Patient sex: M
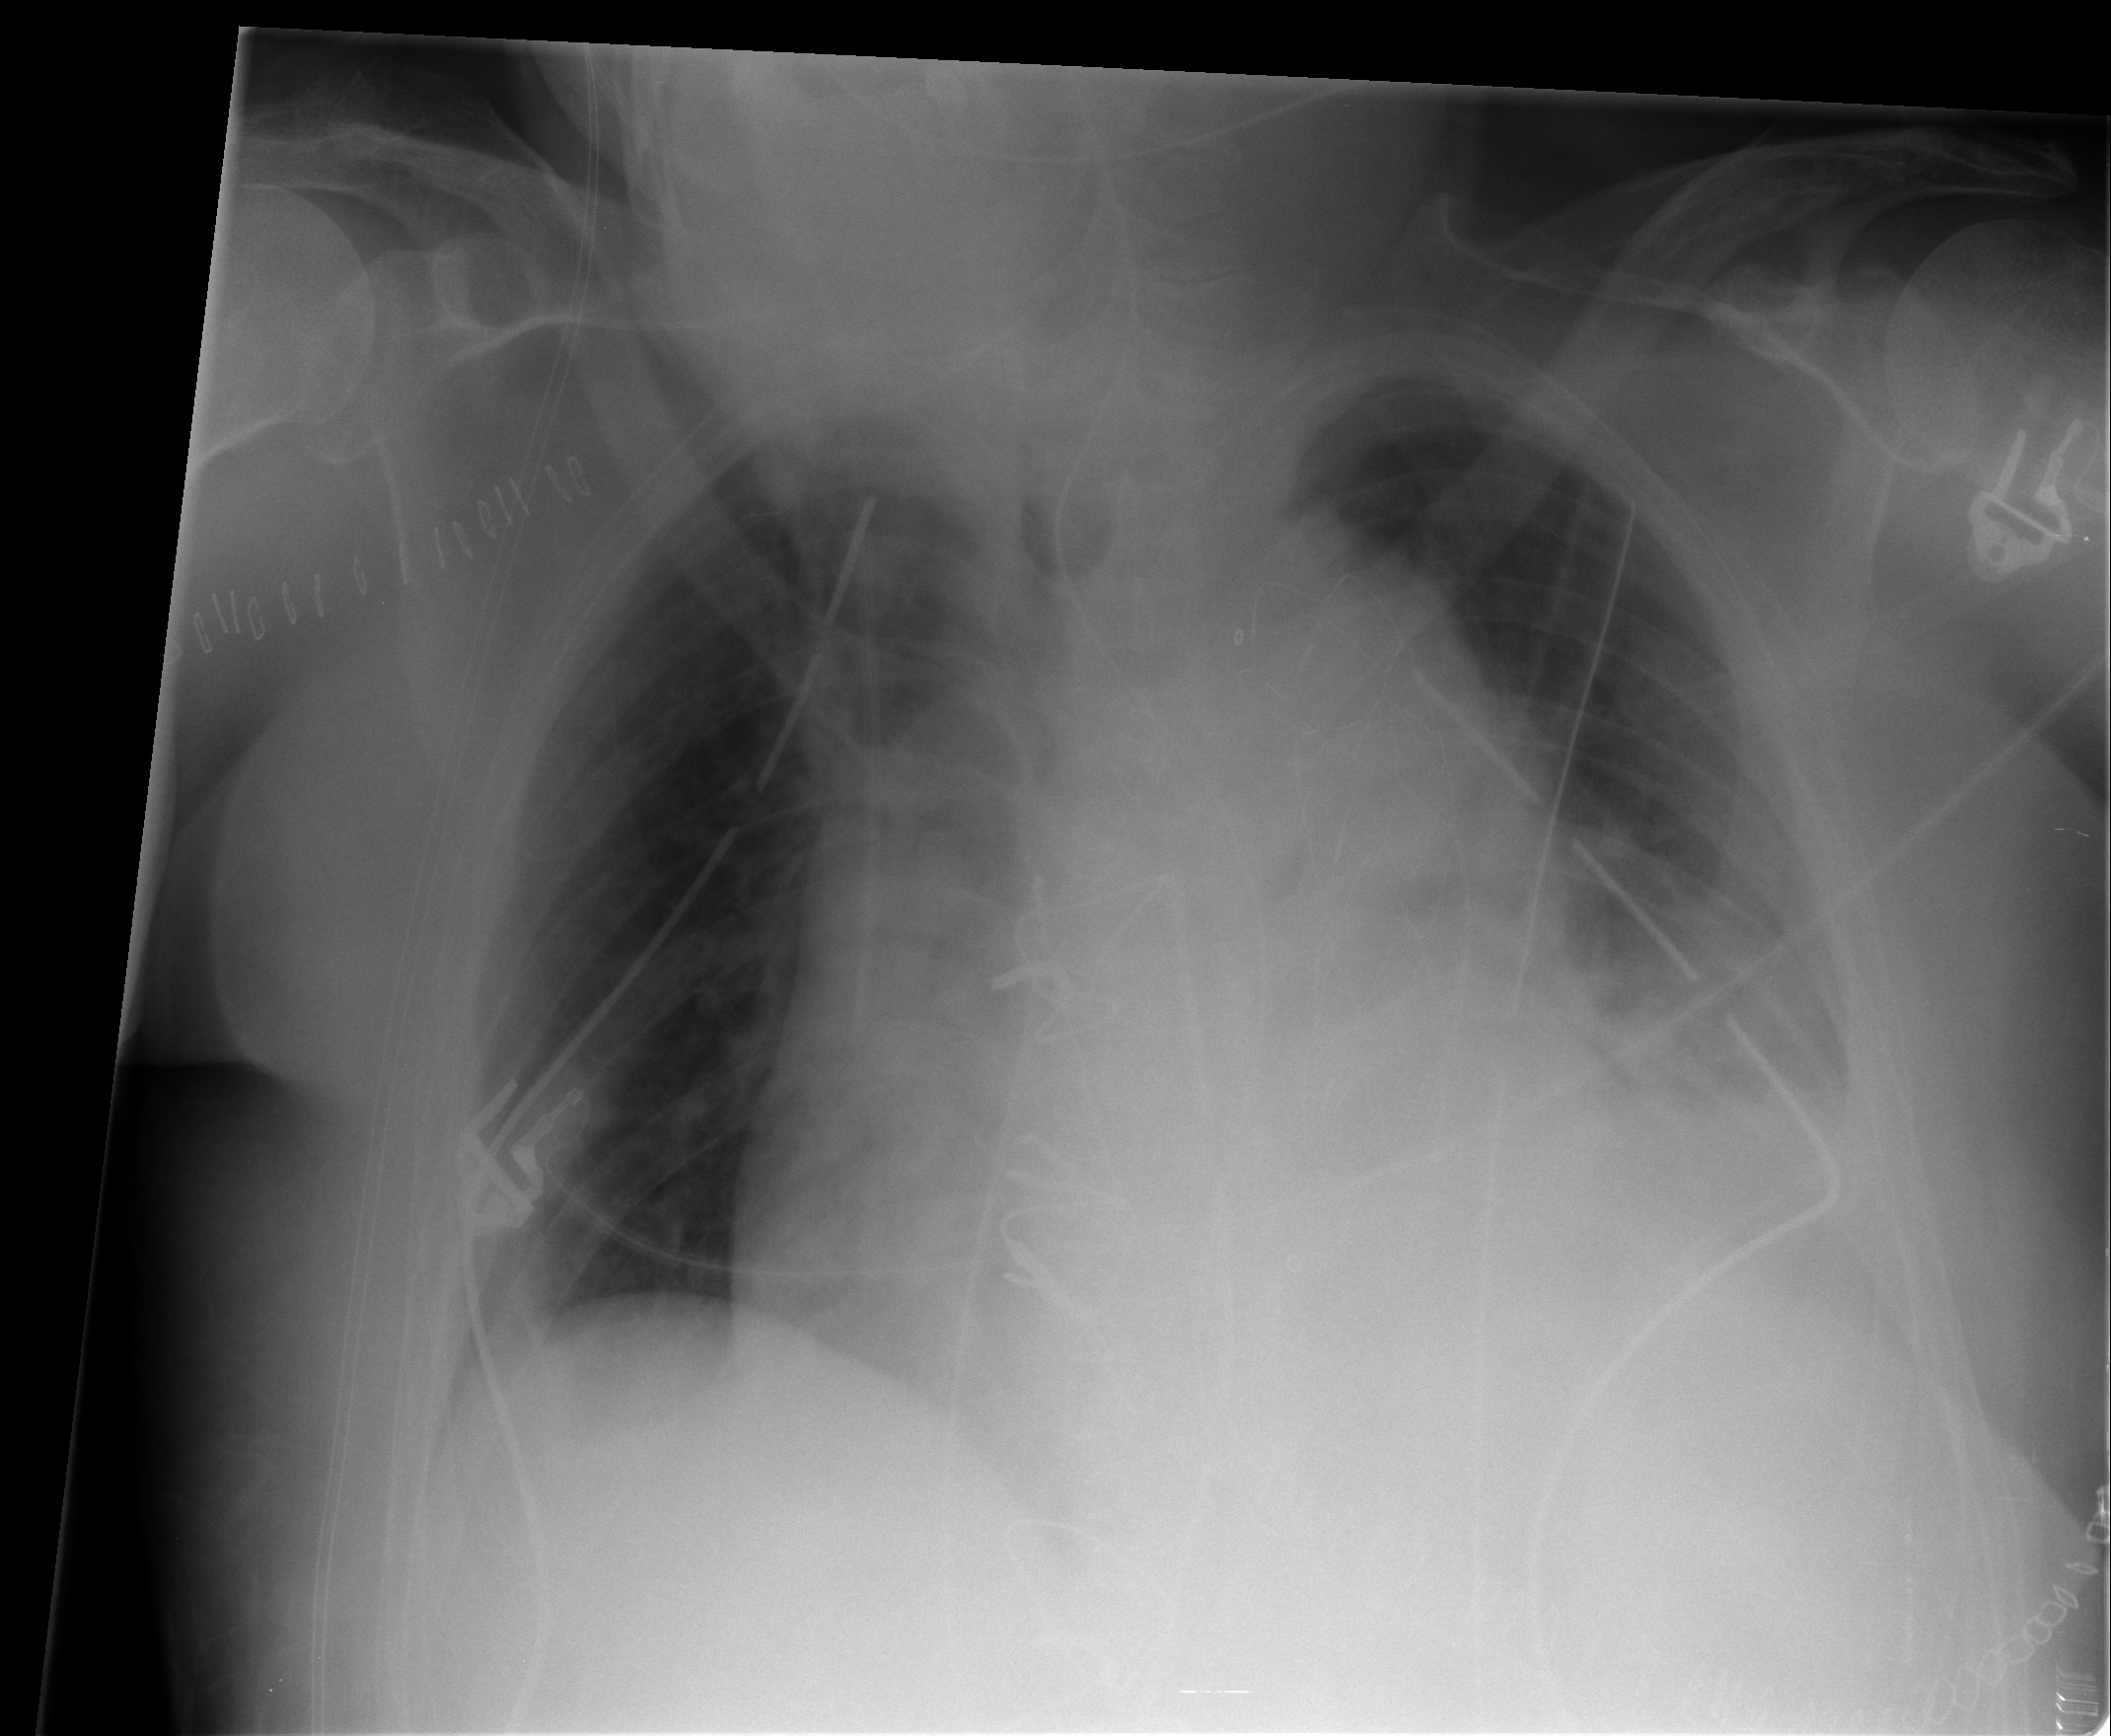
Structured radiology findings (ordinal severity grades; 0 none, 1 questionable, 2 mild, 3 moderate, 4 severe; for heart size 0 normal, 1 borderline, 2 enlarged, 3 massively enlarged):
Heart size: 2
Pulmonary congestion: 2
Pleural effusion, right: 0
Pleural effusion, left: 2
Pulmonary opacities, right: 0
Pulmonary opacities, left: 2
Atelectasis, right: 0
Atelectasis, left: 2